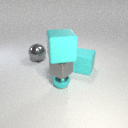
large cyan rubber cube to the right of small cyan metal sphere